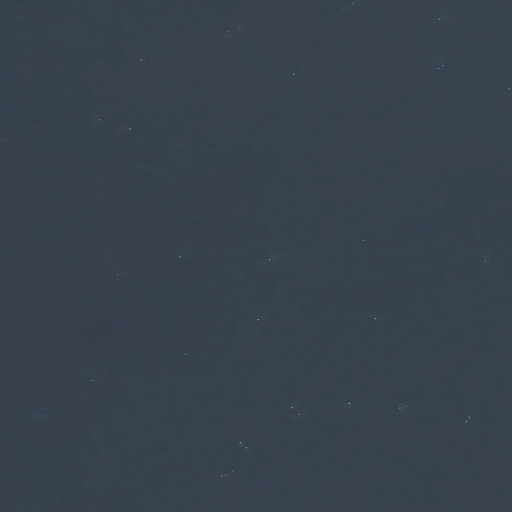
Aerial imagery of bar in Maine named Diamond Rock Ledge containing only open water